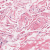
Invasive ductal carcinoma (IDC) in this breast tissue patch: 0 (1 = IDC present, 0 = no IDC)